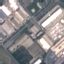
Label: Industrial